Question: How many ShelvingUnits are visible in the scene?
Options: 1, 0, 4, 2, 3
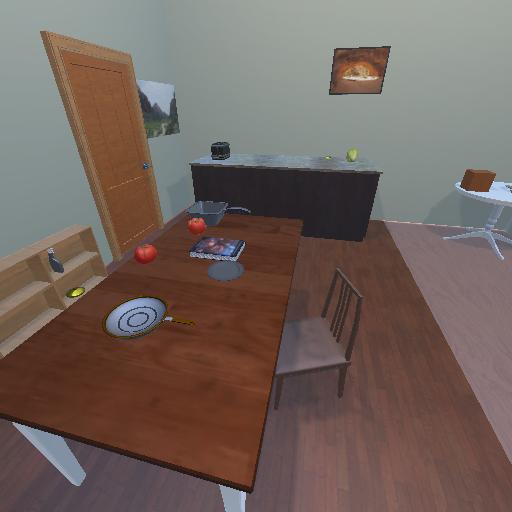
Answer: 1